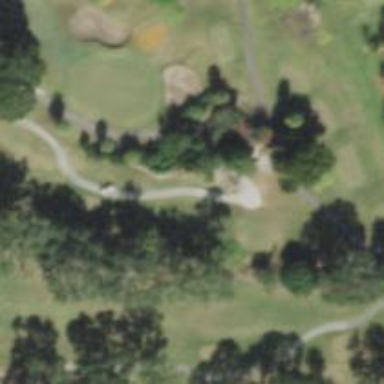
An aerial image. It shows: Service road designated as golf cart path.